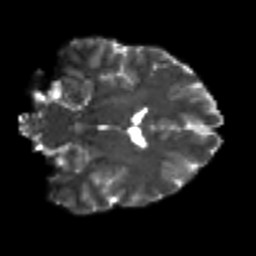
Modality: T2w
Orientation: coronal
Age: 26
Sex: female
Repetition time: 8.4 s
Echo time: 0.09 s